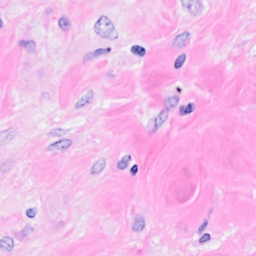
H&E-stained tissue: Breast